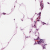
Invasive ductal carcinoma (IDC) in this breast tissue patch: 0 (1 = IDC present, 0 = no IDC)